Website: lowes
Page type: order-returns
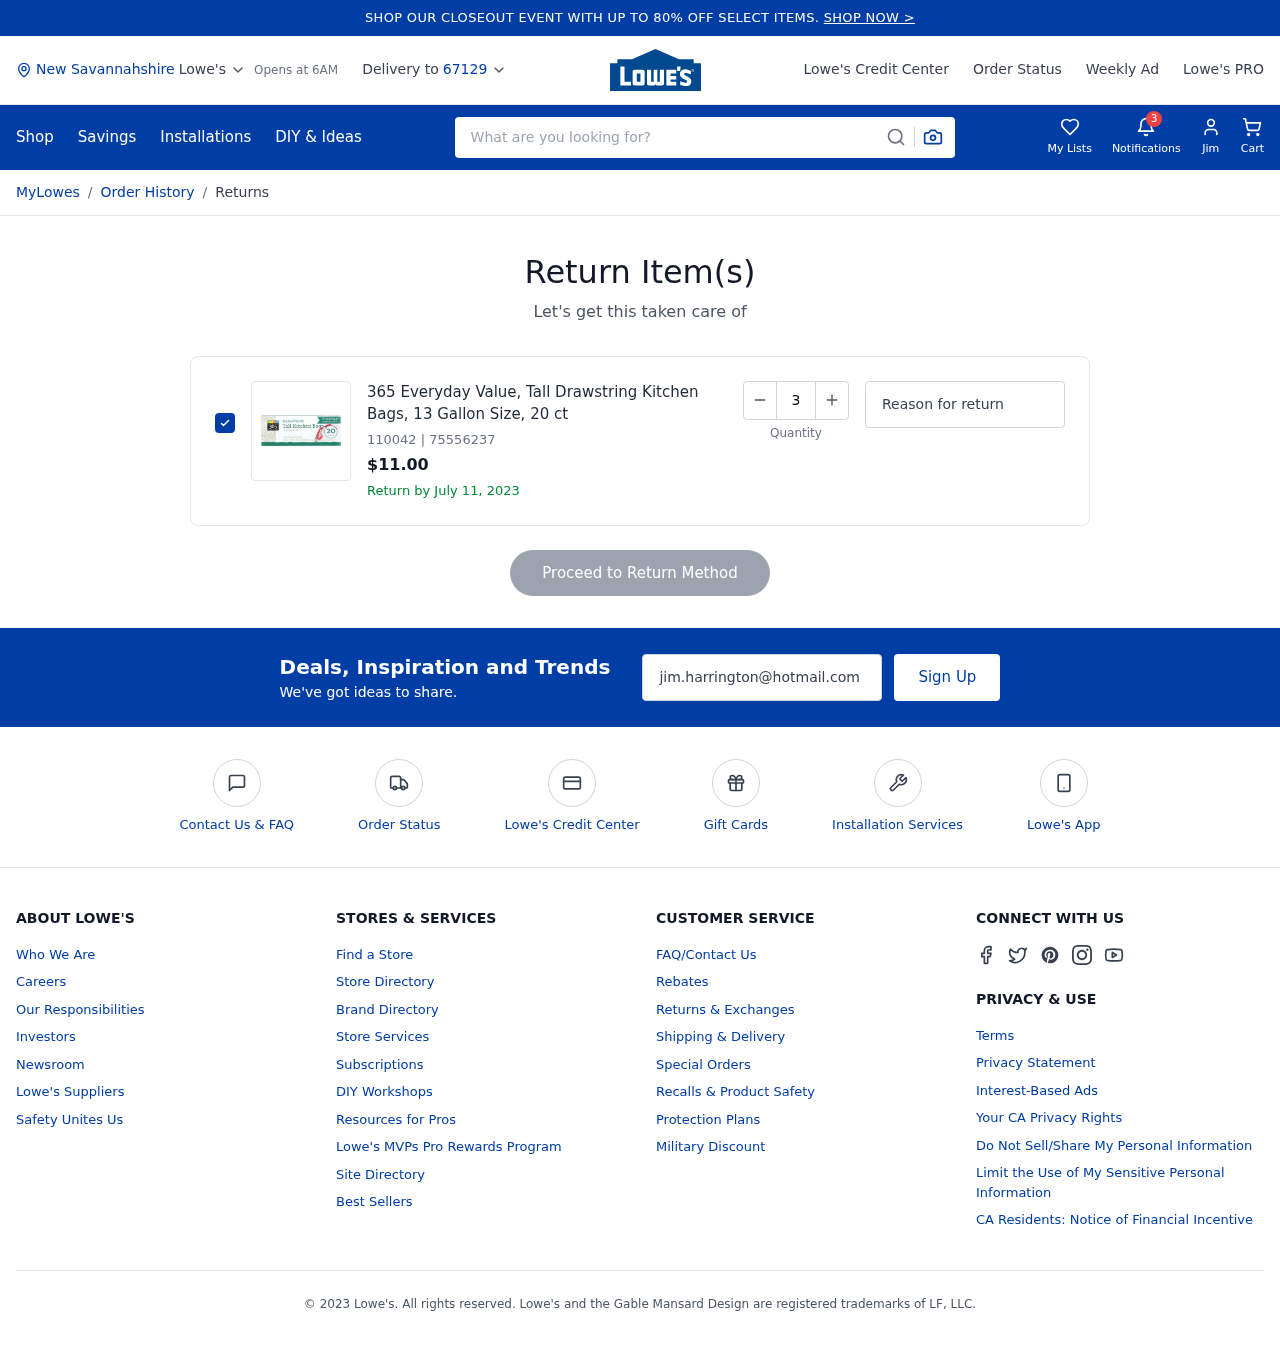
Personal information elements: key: PII_CITY
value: New Savannahshire
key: PII_FIRSTNAME
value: Jim
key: PII_POSTCODE
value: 67129
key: PII_EMAIL
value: jim.harrington@hotmail.com
Product elements: key: PRODUCT1_NAME
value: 365 Everyday Value, Tall Drawstring Kitchen Bags, 13 Gallon Size, 20 ct
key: PRODUCT1_PRICE
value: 11
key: PRODUCT1_ITEM_NUMBER
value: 110042
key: PRODUCT1_MODEL_NUMBER
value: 75556237
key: PRODUCT1_QUANTITY
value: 3
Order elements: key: ORDER_RETURN_BY_DATE
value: July 11, 2023